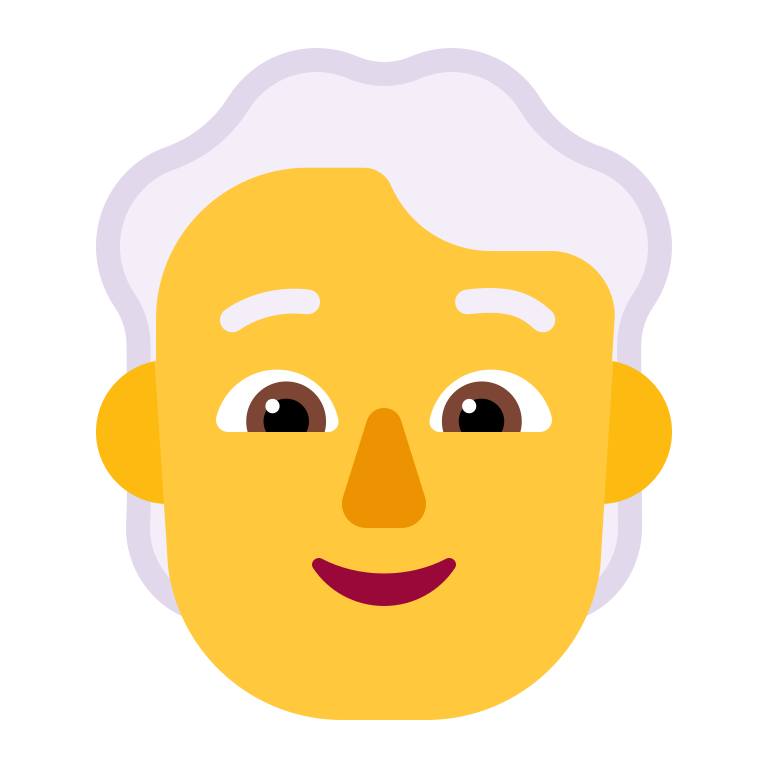
person white hair flat default